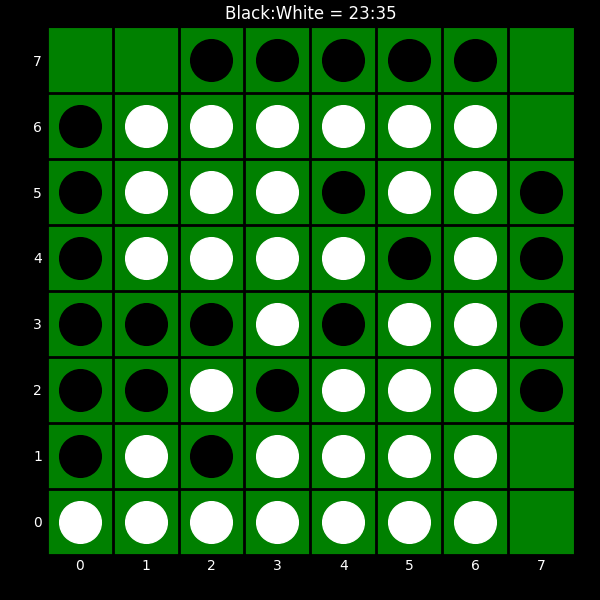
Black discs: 23
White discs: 35